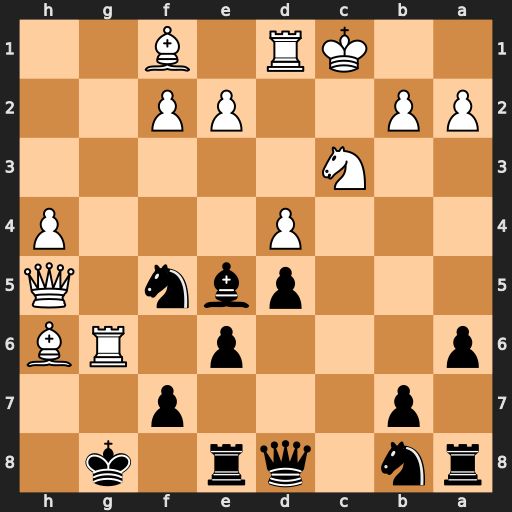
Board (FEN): rn1qr1k1/1p3p2/p3p1RB/3pbn1Q/3P3P/2N5/PP2PP2/2KR1B2
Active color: b
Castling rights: -
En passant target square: -
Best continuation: fxg6 Qxg6+ Bg7